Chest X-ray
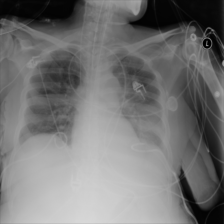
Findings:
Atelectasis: negative
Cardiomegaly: negative
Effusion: positive
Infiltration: negative
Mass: negative
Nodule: negative
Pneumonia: negative
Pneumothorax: negative
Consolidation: negative
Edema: negative
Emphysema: negative
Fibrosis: negative
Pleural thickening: negative
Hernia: negative